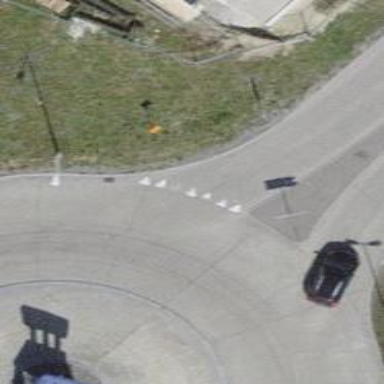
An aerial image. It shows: Road with "give way" sign.